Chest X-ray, PA view. Patient: 34 years old, sex F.
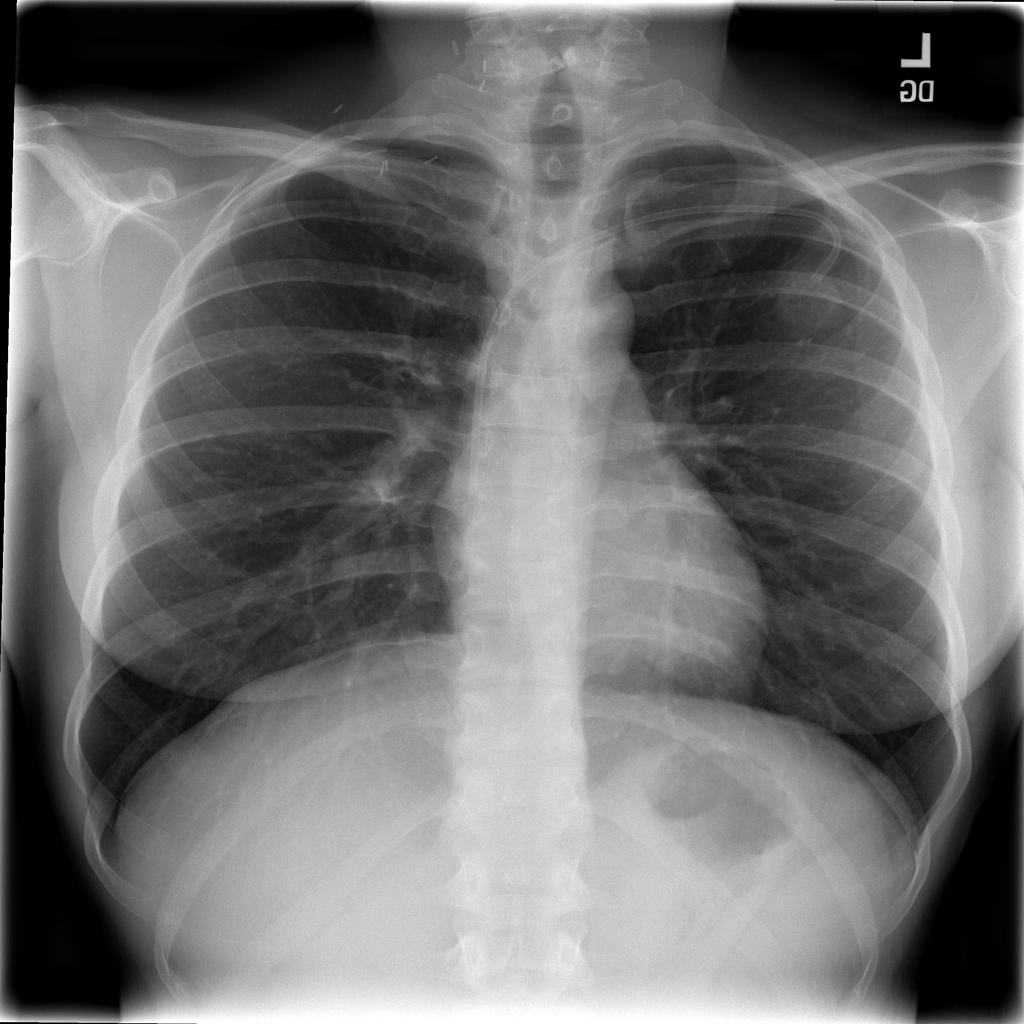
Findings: No Finding